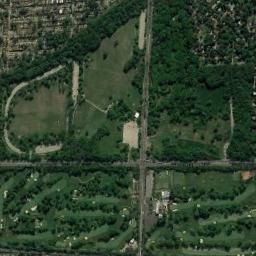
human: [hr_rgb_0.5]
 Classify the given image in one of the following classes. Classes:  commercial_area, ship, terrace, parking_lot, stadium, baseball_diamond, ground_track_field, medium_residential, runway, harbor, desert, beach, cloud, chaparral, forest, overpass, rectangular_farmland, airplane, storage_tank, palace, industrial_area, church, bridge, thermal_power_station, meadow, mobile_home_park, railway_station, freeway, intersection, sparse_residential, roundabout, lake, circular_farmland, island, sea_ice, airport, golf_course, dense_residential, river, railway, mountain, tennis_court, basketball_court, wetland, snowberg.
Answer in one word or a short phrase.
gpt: golf_course